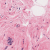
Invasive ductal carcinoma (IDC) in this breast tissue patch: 0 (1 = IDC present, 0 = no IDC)